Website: bh-photo
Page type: review-order
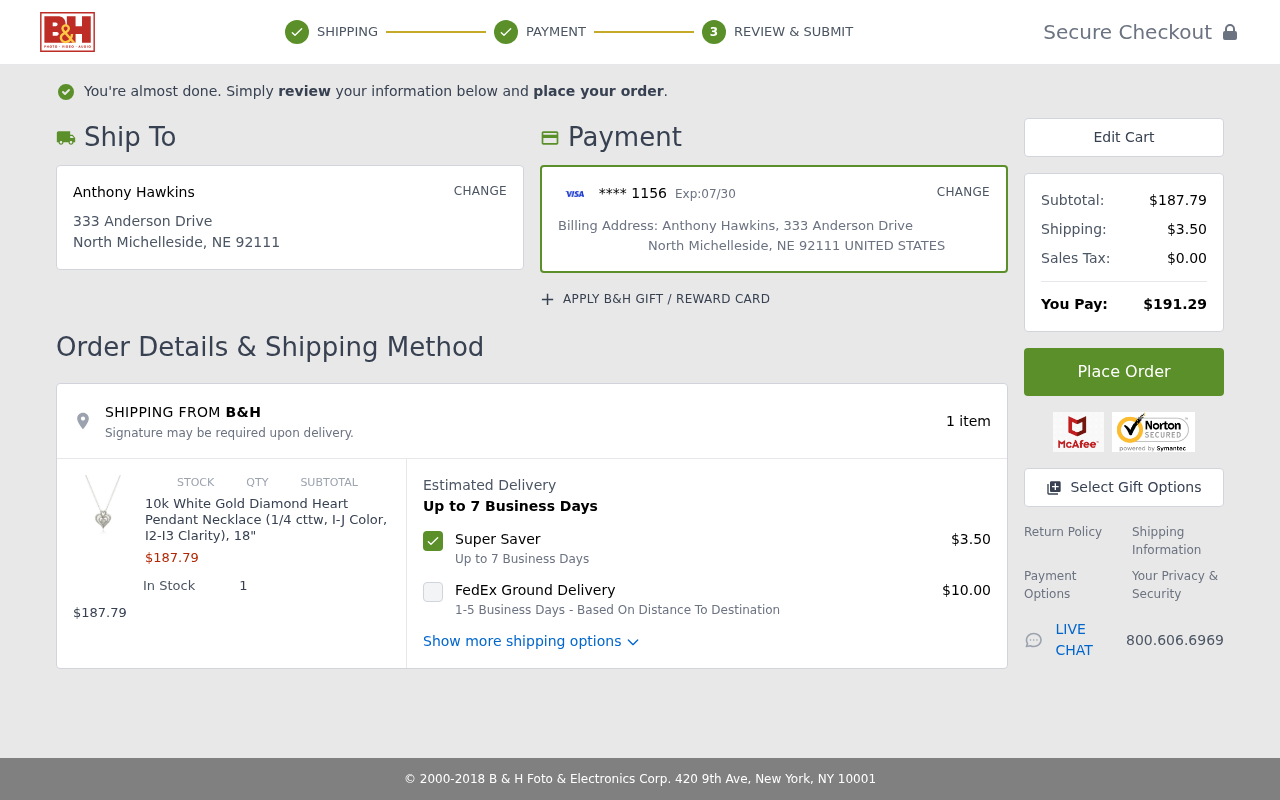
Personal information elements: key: PII_CARD_EXPIRY
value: Exp:07/30
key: PII_CARD_LAST4
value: **** 1156
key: PII_CITY_STATE_ZIP
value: North Michelleside, NE 92111
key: PII_COUNTRY
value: UNITED STATES
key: PII_FULLNAME
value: Anthony Hawkins
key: PII_FULLNAME2
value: Anthony Hawkins
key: PII_STREET
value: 333 Anderson Drive
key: PII_STREET2
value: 333 Anderson Drive
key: PII_CITY_STATE_ZIP2
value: North Michelleside, NE 92111
Product elements: key: PRODUCT1_NAME
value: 10k White Gold Diamond Heart Pendant Necklace (1/4 cttw, I-J Color, I2-I3 Clarity), 18"
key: PRODUCT1_PRICE
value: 187.79
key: PRODUCT1_QUANTITY
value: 1
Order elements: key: ORDER_NUM_ITEMS
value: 1 item
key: ORDER_SUBTOTAL
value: $187.79
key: ORDER_SHIPPING_COST
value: $3.50
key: ORDER_SHIPPING_ALT
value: $10.00
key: ORDER_SUBTOTAL2
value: $187.79
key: ORDER_SHIPPING_COST2
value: $3.50
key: ORDER_TAX
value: $0.00
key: ORDER_TOTAL
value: $191.29